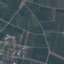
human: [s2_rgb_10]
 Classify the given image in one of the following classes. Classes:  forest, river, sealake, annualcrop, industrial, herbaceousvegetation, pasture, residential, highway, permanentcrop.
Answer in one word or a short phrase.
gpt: PermanentCrop